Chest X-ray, PA view. Patient: 27 years old, sex M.
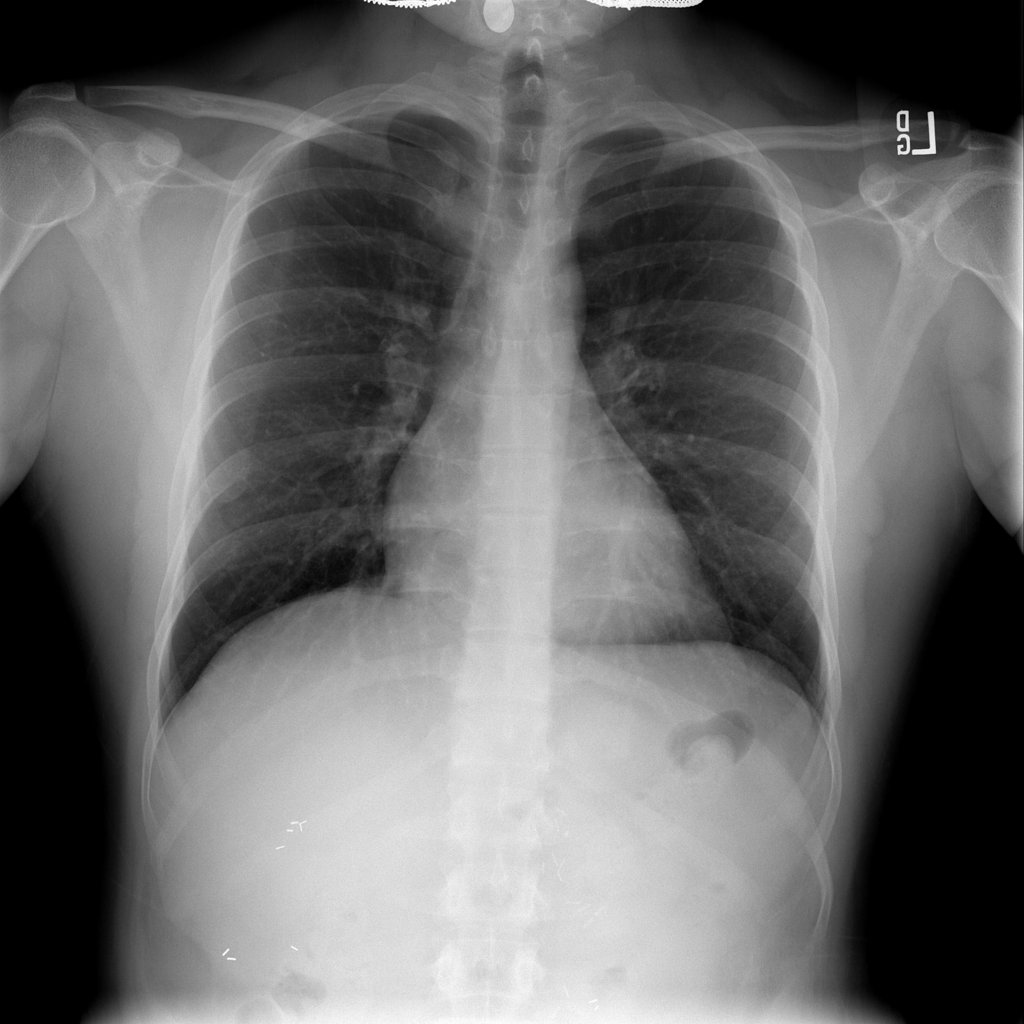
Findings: No Finding